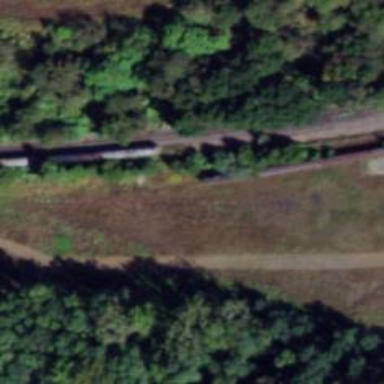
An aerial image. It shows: Disused railway spur line.